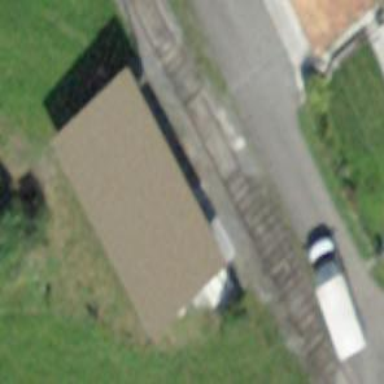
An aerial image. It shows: Rural barn.